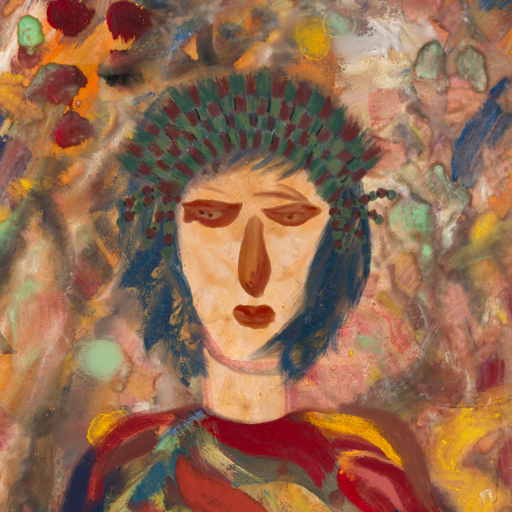
Background: Mother_And_Son_Mother, Head And Neck Front: Childish, Face Front: Pious_Lady, Bust: Mother_And_Son_Son, Hair Front: InTheSun, Head Accessory: After_Raid_Crown, Second Necklace: Blank, Necklace: Blank, Baby: Blank